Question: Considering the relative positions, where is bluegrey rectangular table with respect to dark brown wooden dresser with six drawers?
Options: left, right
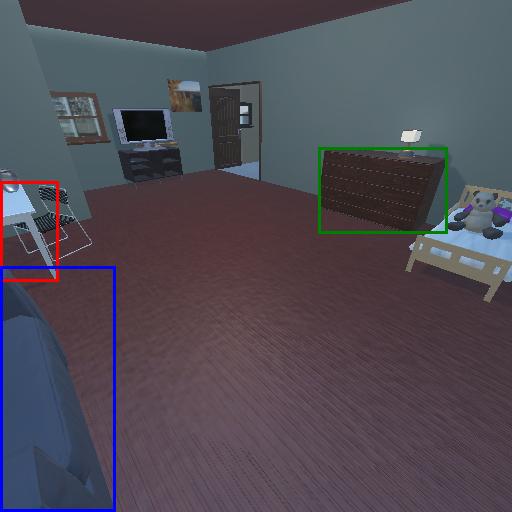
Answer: left